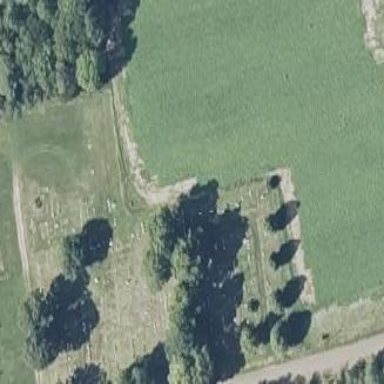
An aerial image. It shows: Cemetery.